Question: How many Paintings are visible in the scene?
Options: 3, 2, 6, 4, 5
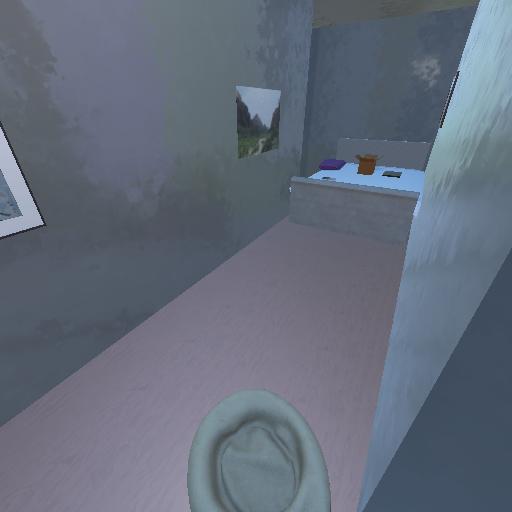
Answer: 3